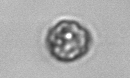
Label: coccolithophorid